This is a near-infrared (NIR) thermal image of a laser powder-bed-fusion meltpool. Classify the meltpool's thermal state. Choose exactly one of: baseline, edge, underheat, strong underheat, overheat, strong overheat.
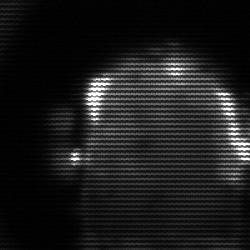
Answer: baseline